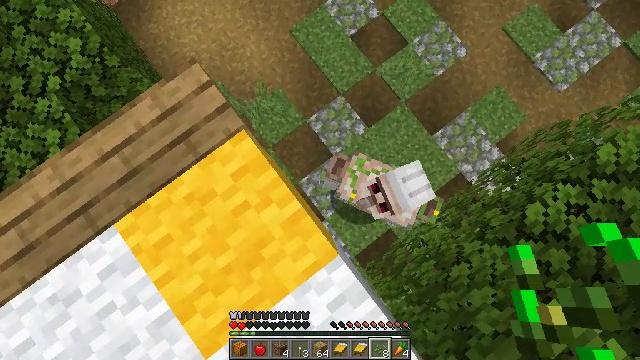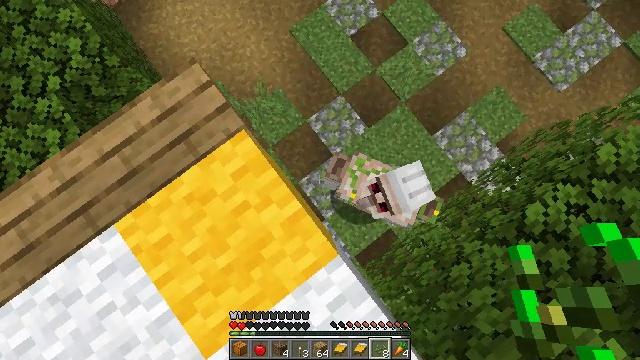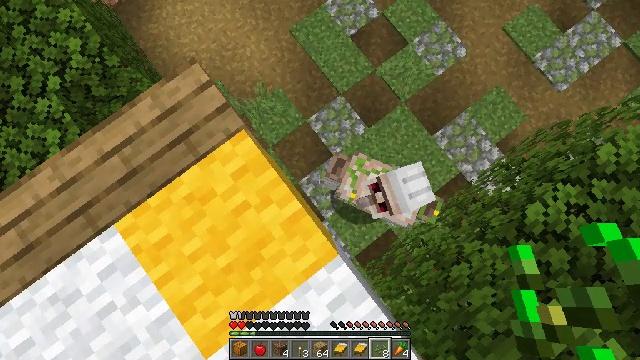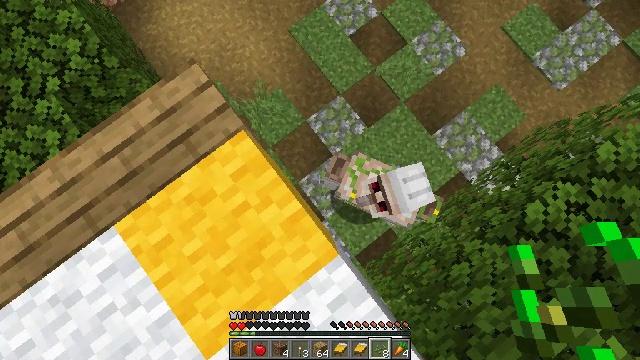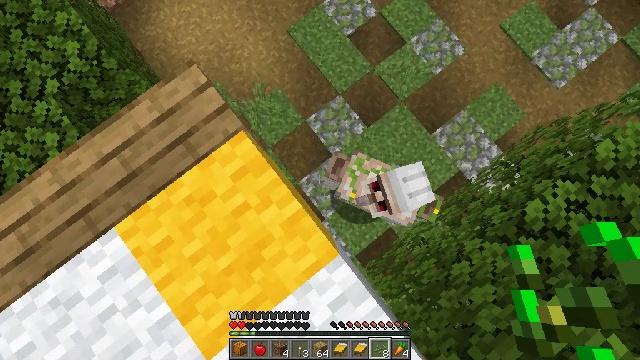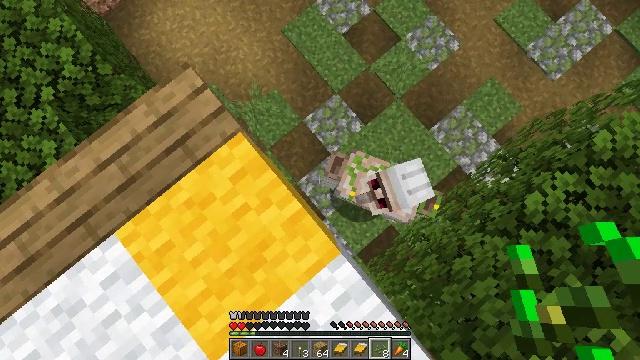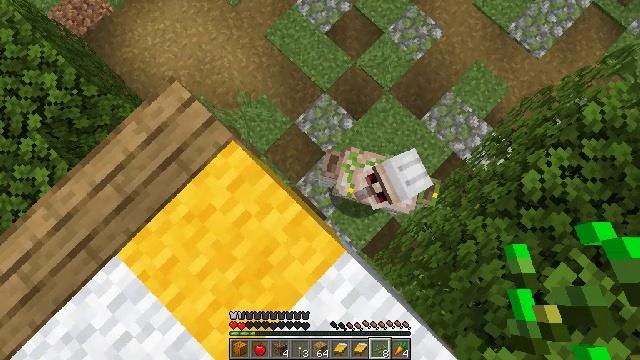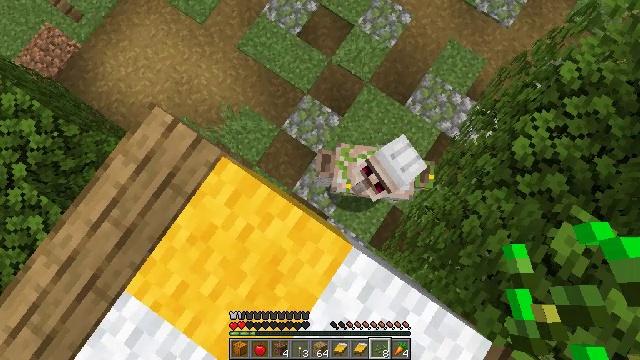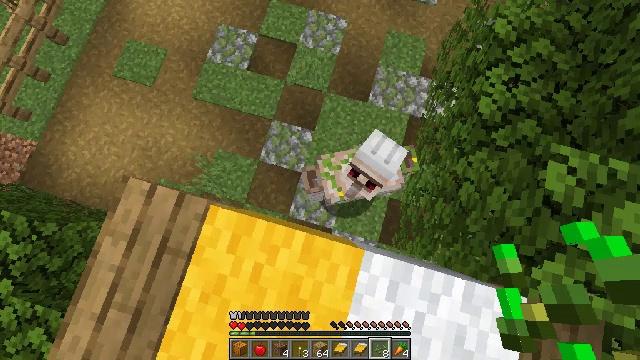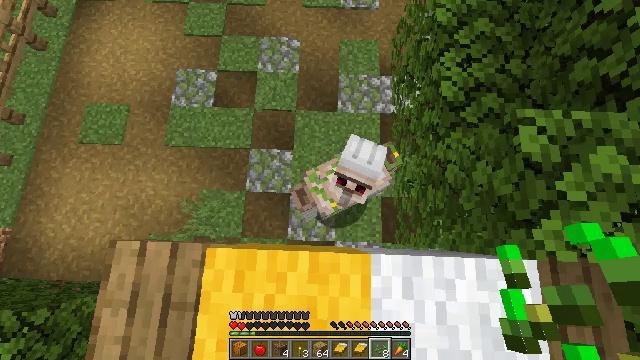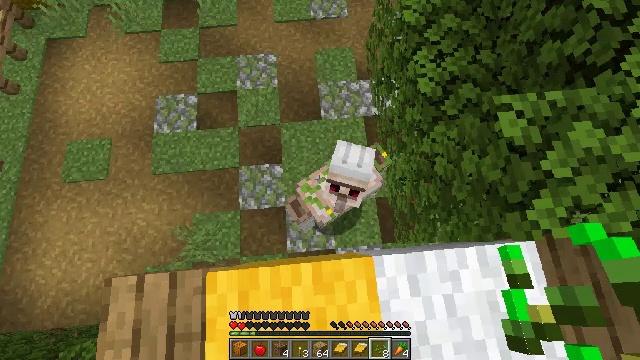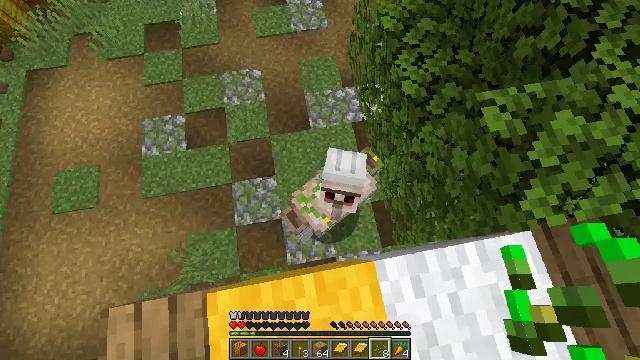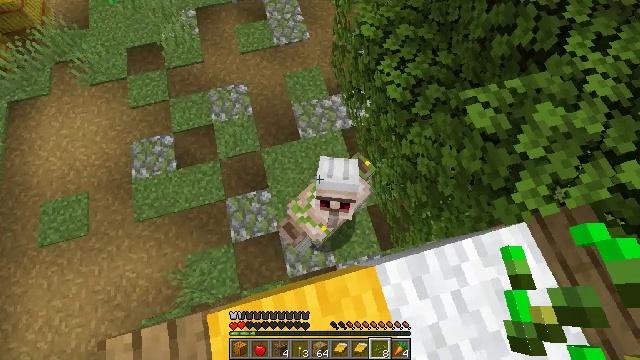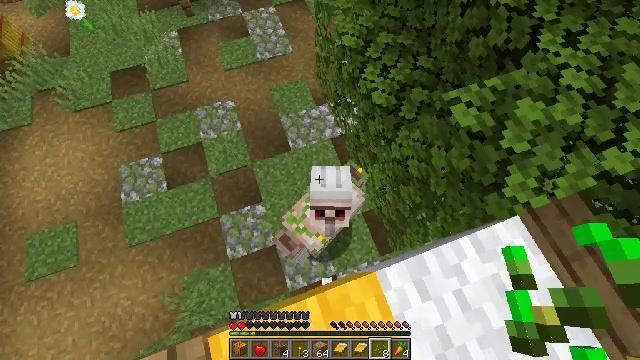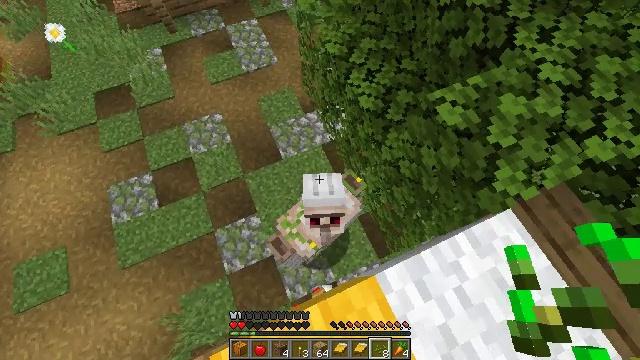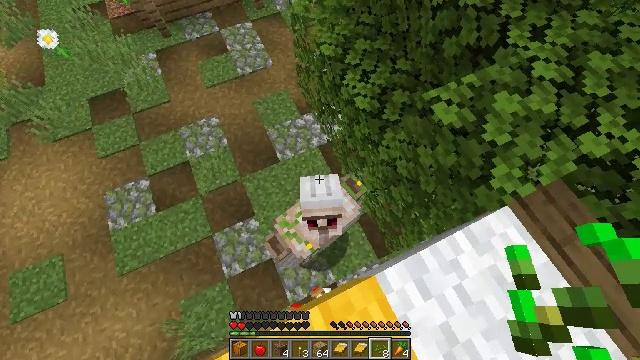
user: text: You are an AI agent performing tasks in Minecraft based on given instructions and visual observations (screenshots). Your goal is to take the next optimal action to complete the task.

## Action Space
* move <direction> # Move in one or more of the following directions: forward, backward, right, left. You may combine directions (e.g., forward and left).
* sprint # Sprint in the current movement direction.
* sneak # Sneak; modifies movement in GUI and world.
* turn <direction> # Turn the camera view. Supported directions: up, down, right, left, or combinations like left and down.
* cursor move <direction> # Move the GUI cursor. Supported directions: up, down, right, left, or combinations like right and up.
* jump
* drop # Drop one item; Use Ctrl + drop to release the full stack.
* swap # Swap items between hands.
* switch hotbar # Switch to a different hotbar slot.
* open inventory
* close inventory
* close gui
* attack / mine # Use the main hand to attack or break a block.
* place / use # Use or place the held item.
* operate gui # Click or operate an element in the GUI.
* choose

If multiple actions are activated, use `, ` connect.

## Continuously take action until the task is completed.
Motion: motion action
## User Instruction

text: Mine the yellow wool block.
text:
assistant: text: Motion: no_op
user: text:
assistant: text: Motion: no_op
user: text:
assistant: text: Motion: no_op
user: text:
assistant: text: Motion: no_op
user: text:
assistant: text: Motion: turn right
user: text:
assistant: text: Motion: turn right
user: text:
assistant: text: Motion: turn right
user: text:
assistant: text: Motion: turn right and up
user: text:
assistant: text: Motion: turn right and up
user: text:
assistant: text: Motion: turn right and up
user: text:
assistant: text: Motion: turn right and up
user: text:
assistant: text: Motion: turn right and up
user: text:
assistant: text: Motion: turn right and up
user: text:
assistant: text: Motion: turn right and up
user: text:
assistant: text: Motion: turn right
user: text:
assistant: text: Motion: no_op
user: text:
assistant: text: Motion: no_op
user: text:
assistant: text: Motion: no_op
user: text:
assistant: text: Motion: no_op
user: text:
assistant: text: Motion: turn down
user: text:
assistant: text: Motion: turn right and down
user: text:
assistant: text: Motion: turn right and down
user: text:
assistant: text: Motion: turn right
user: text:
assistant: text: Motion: no_op
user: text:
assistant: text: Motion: no_op
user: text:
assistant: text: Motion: attack / mine
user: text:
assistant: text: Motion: attack / mine
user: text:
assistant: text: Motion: attack / mine
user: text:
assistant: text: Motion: attack / mine
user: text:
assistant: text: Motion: no_op